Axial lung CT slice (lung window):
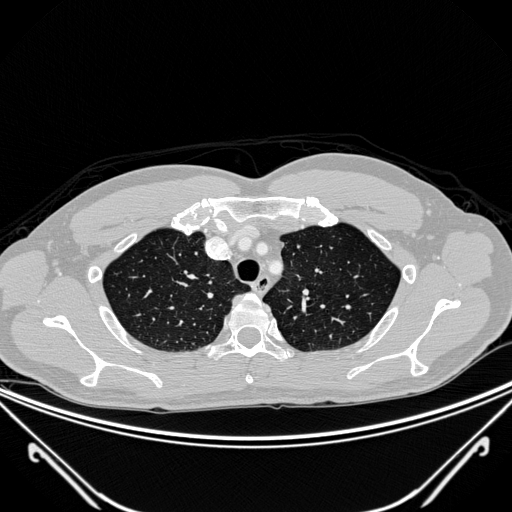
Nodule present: no